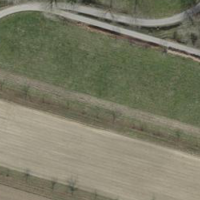
EUNIS habitat code: 52
Species observed at this site:
Cardamine pratensis